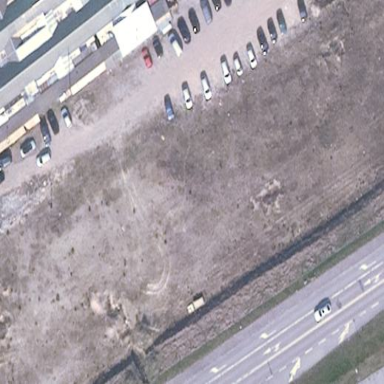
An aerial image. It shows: Parking area with paving stones.